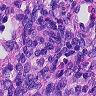
Metastatic tissue present: no